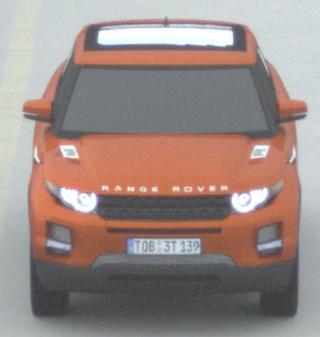
Make: Land Rover
Model: Range Rover Evoque 2.0 Si4
Detailed model: Range Rover Evoque (I)
Model produced from: 2011/08
Model produced until: 2013/11
Doors: 5
Color: orange
Road condition: dry road
Daytime: morning or afternoon
Contrast: low contrast